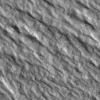
Atmospheric dust classification: not_dusty